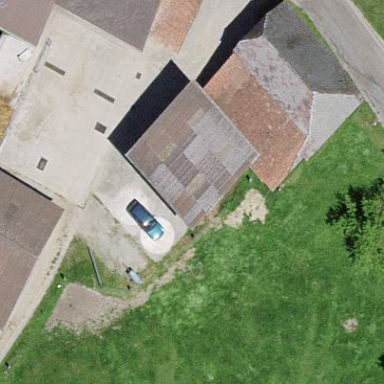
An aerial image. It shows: Barn.